Frequency: 75000
Velocity: 0,2325
Power: 2,3
Pulse duration: 0,0000001
Pass count: 1
Magnification: 10
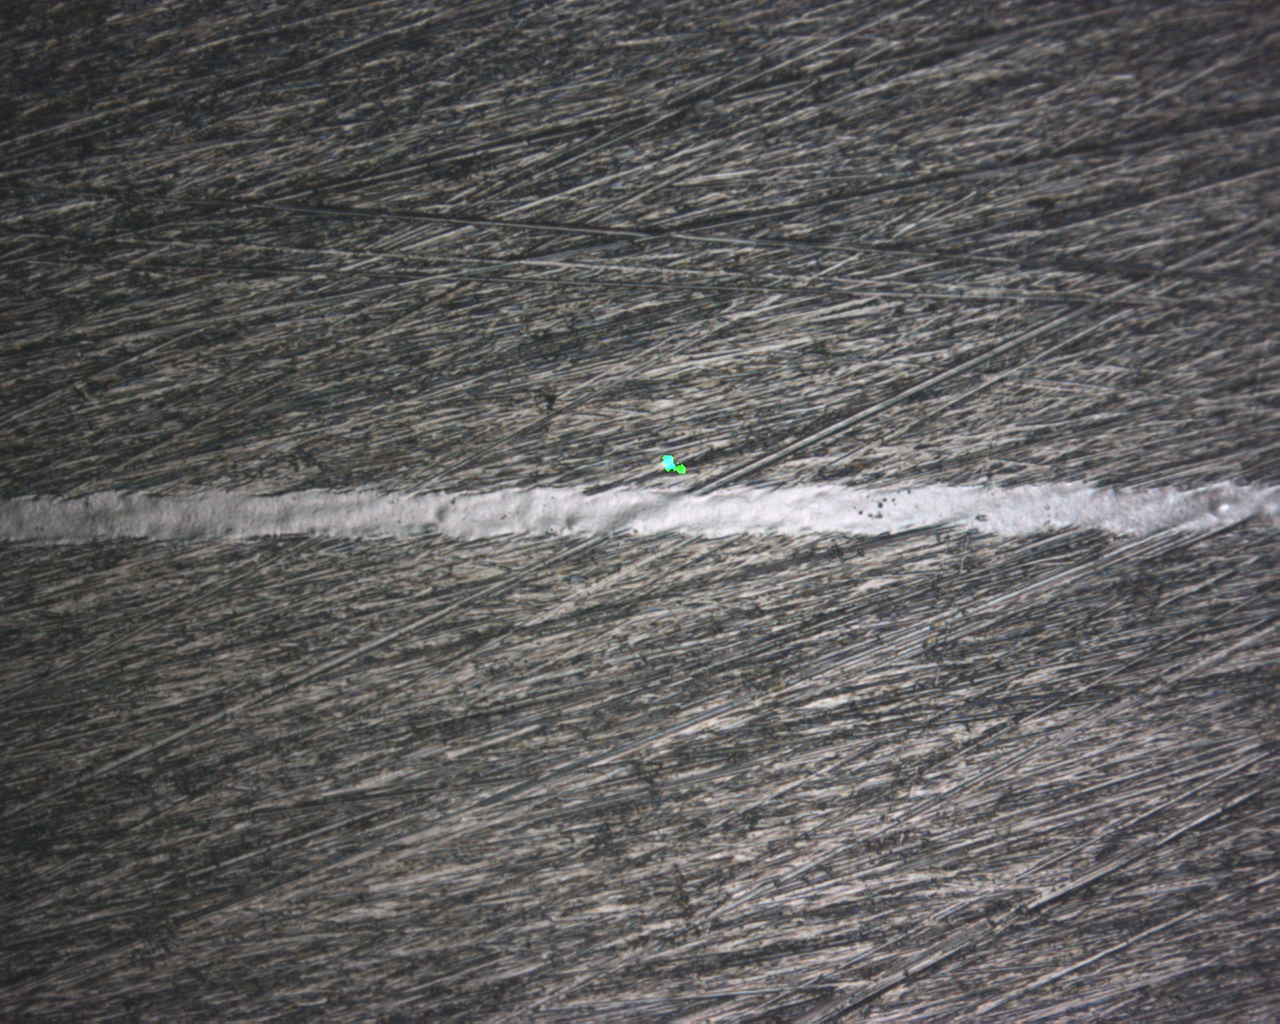
Measured width: 116.4734
Other width: 5.124